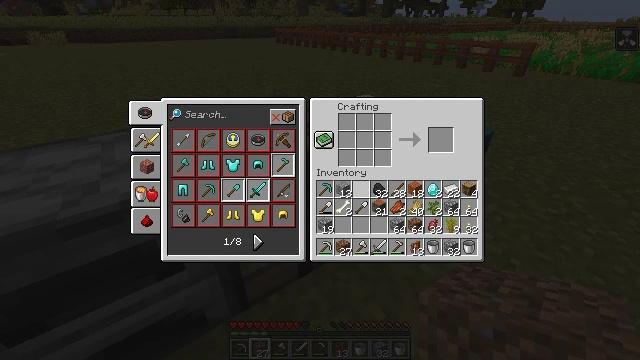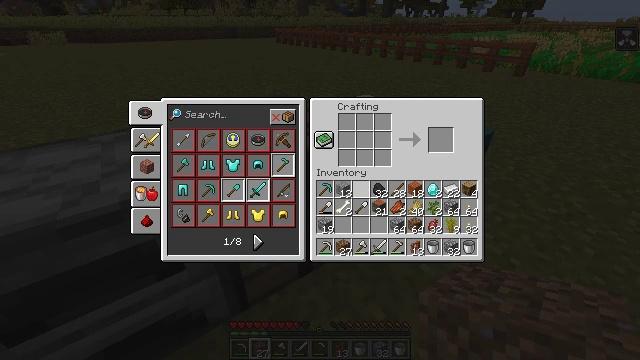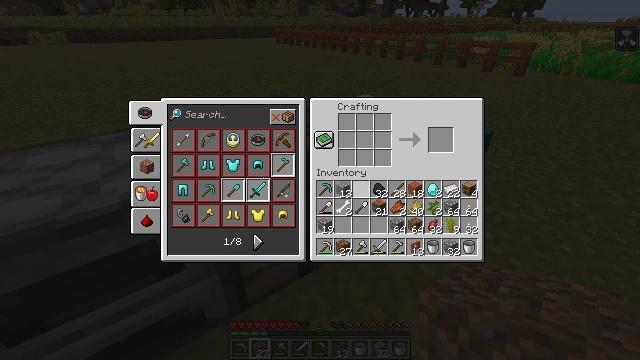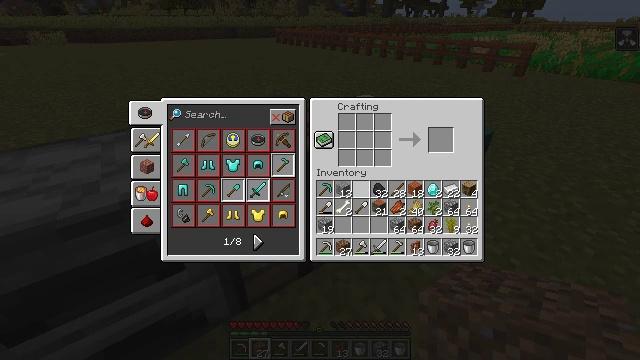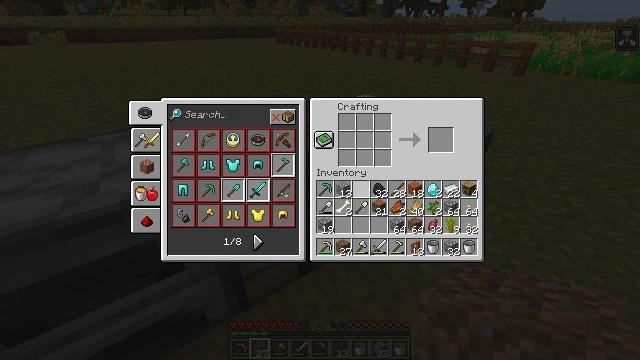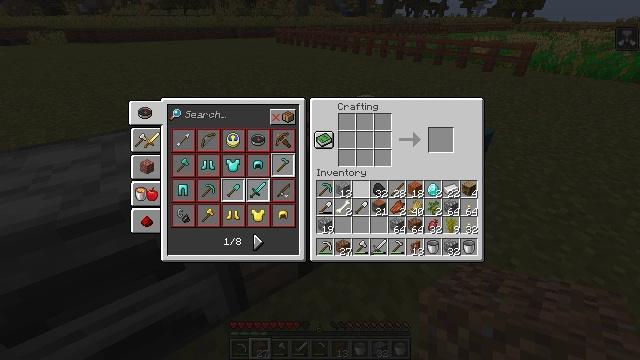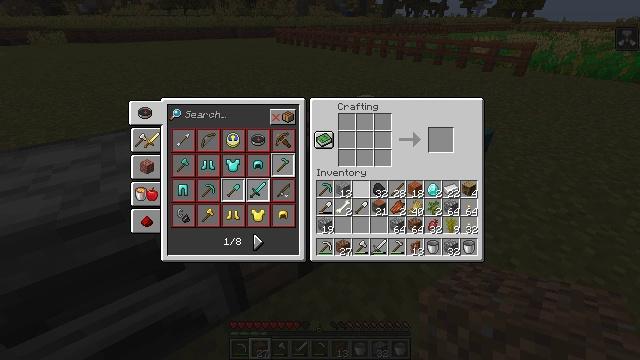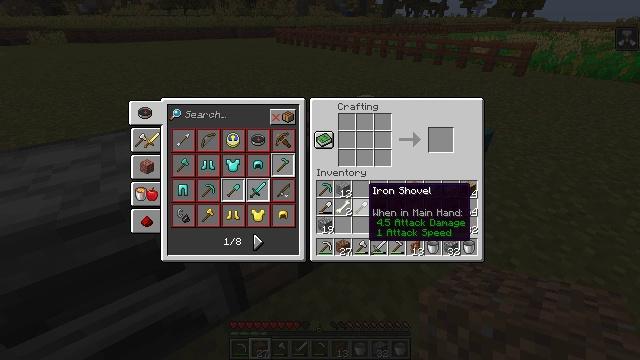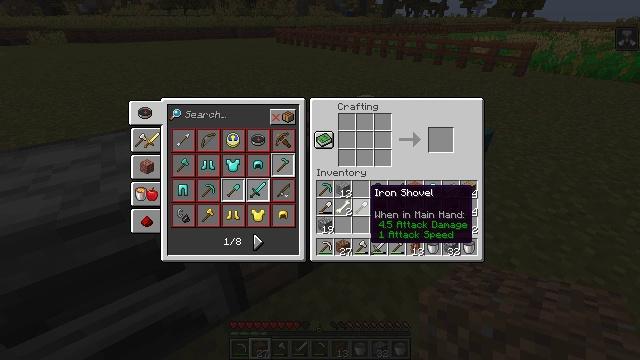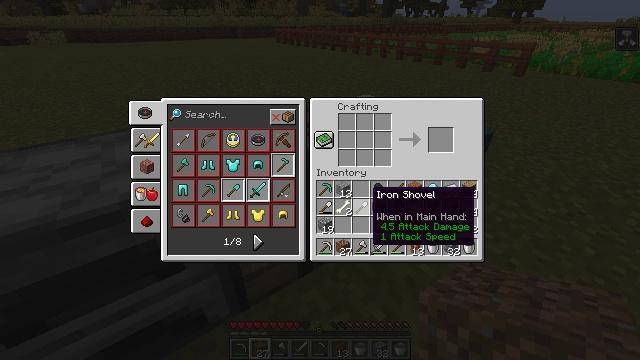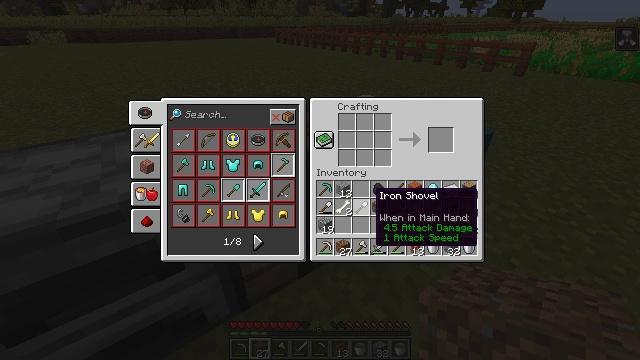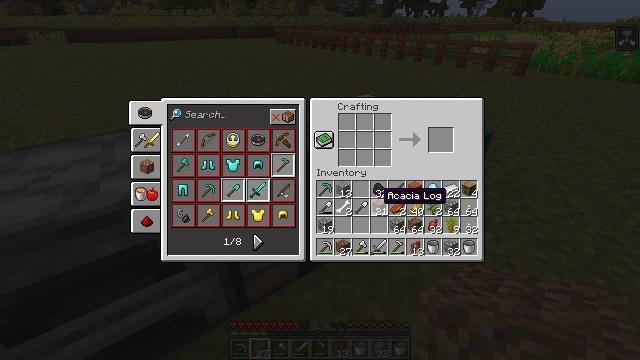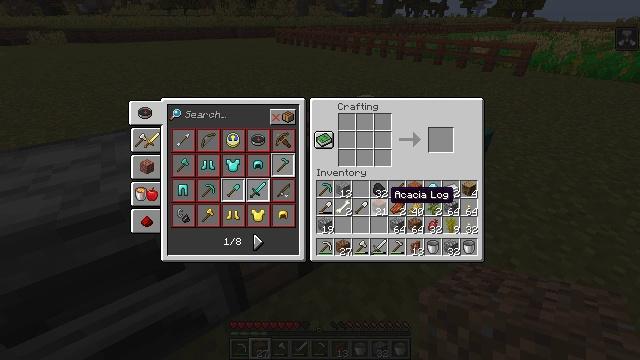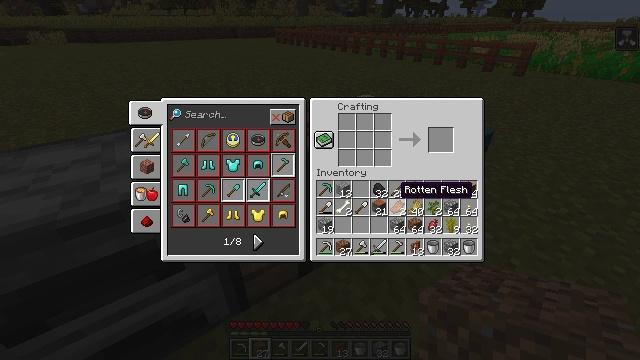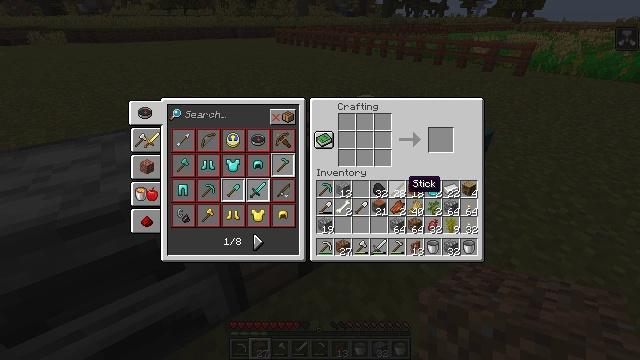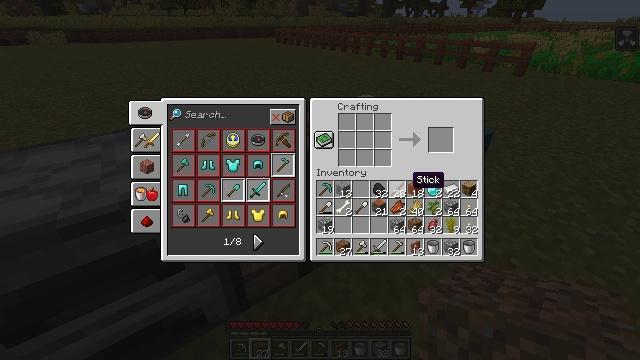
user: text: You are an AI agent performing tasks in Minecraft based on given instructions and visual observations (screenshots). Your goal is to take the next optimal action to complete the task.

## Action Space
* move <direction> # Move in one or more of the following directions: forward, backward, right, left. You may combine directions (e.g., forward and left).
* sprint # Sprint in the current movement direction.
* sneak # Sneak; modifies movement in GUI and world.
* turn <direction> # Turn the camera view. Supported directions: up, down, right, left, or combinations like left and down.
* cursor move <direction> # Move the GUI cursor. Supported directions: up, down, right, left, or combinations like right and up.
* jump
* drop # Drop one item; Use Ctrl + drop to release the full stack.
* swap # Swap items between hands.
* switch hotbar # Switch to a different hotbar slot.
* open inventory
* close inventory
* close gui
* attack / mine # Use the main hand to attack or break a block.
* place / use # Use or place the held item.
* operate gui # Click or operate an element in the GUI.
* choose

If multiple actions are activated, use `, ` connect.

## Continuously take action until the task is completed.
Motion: motion action
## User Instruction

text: Make an acacia sign using acacia planks.
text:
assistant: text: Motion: cursor move right and down
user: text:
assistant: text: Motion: no_op
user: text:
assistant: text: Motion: no_op
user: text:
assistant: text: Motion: no_op
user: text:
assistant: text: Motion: no_op
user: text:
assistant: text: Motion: no_op
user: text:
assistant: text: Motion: no_op
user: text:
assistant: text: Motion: no_op
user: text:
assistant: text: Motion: no_op
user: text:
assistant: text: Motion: no_op
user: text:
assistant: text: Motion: cursor move right
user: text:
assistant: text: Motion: cursor move right
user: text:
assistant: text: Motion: cursor move right
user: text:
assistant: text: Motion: cursor move right
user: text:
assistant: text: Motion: no_op
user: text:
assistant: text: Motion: no_op
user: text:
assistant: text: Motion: no_op
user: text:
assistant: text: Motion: no_op
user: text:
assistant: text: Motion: no_op
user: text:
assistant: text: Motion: no_op
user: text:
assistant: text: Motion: no_op
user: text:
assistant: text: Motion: no_op
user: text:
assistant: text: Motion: no_op
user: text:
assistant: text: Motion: no_op
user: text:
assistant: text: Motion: no_op
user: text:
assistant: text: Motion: no_op
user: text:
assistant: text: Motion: no_op
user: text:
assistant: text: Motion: cursor move left
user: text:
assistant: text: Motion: cursor move left
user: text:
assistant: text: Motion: cursor move left